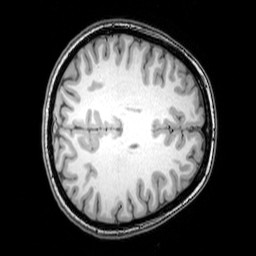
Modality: T1w
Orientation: axial
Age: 26
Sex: female
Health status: healthy
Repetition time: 0.081 s
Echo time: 0.037 s